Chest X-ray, AP view. Patient: 72 years old, sex M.
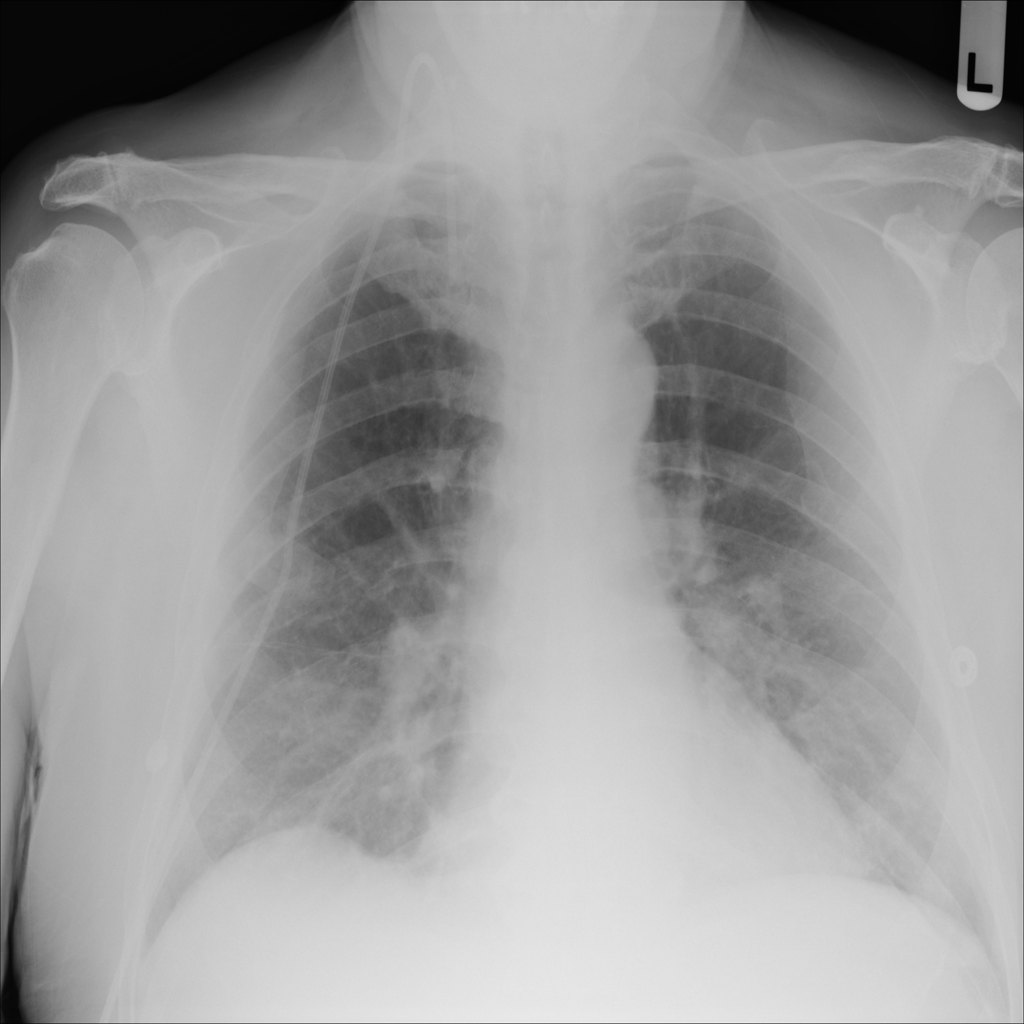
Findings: No Finding